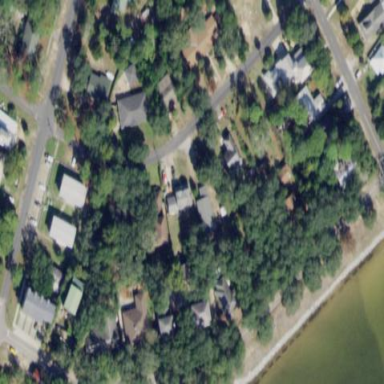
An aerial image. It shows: This residential area consists of single-family homes.